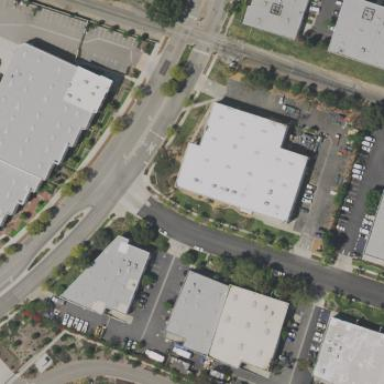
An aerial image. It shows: Warehouse.